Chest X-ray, AP view. Patient: 31 years old, sex M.
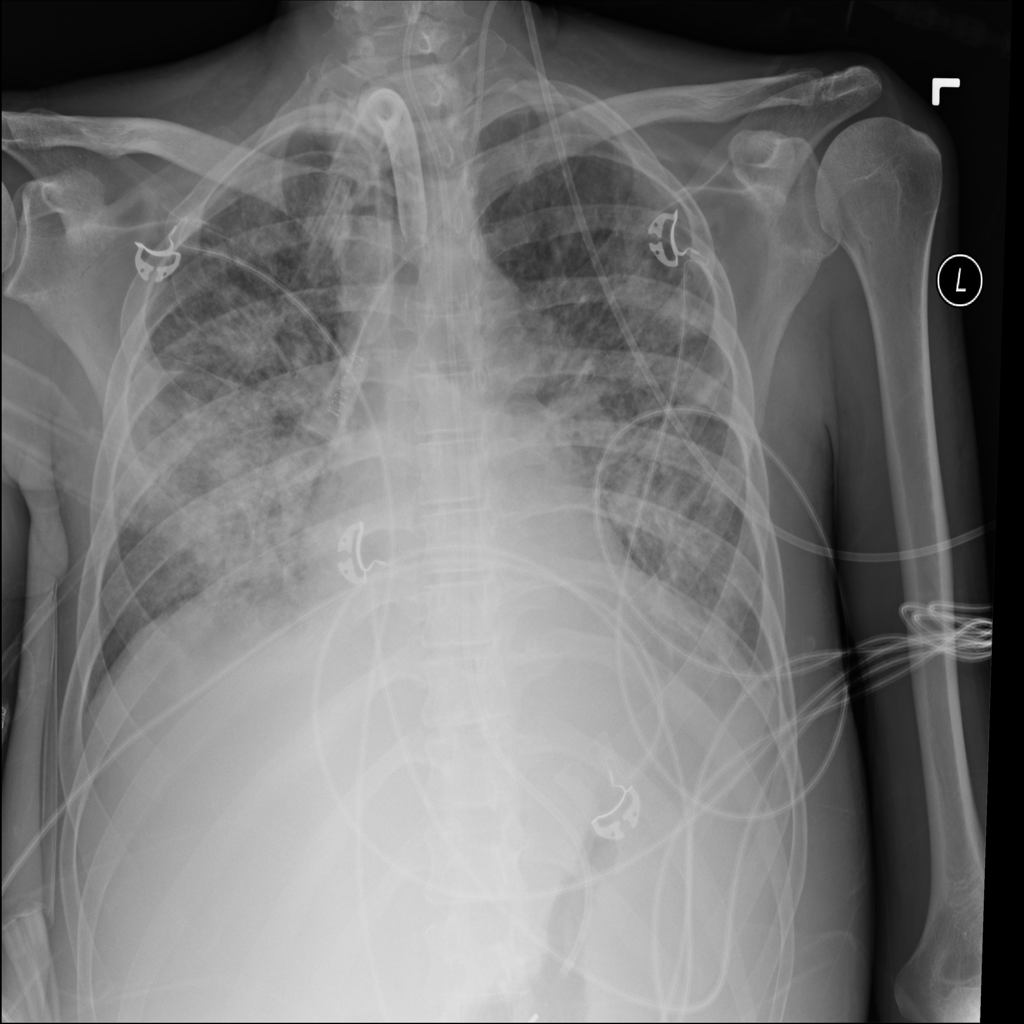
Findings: Effusion, Infiltration